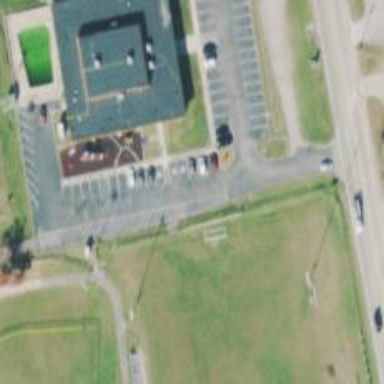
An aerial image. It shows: Community center building.